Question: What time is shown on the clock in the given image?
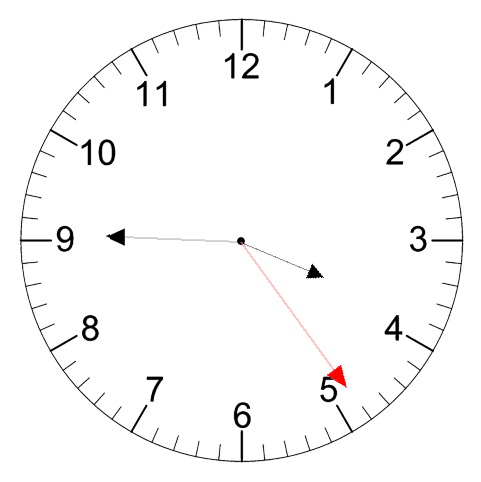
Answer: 03:45:24